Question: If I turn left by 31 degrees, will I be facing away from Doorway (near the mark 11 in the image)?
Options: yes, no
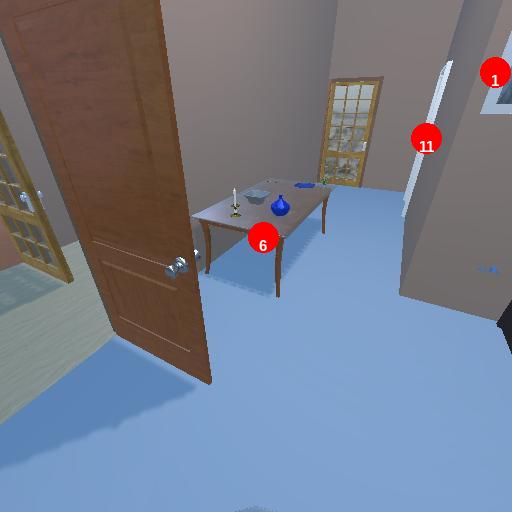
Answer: yes